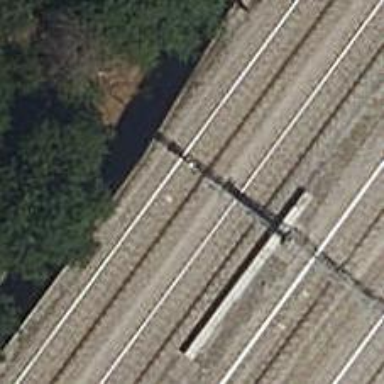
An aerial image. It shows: Railway with electrified contact lines running along embankment.